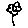
Label: flower